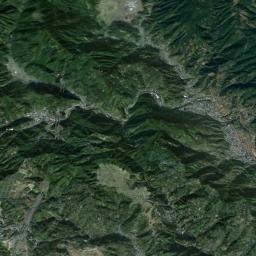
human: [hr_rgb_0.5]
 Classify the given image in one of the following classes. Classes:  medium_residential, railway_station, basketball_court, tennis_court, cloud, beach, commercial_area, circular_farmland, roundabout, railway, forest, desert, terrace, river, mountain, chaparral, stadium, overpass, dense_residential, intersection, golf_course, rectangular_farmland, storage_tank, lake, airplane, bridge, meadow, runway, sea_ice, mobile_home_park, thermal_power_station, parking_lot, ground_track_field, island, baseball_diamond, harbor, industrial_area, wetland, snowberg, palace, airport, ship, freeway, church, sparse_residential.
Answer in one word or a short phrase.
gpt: mountain